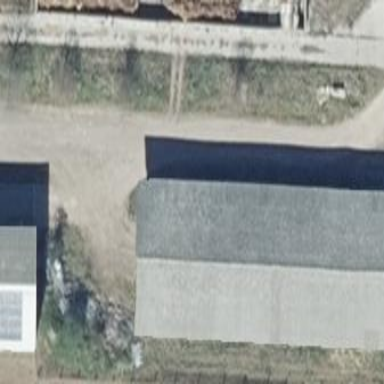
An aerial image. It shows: Gabled grey farm auxiliary building with roof oriented along its structure.